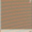
Piece: xx